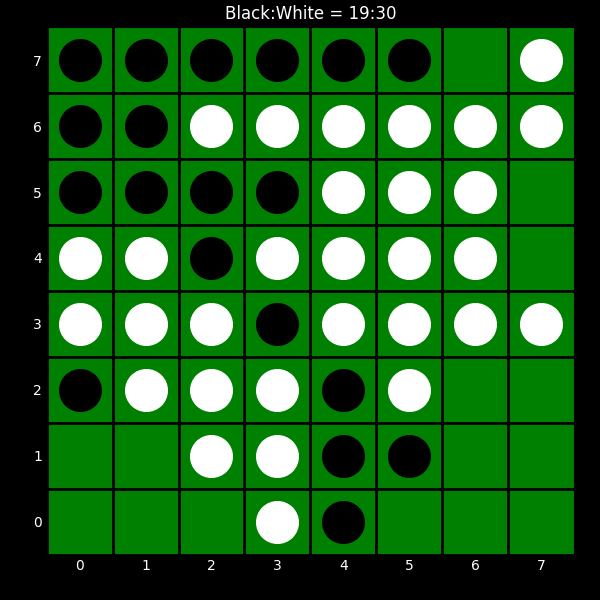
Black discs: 19
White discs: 30